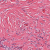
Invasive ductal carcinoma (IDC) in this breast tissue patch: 1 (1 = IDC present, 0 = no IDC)